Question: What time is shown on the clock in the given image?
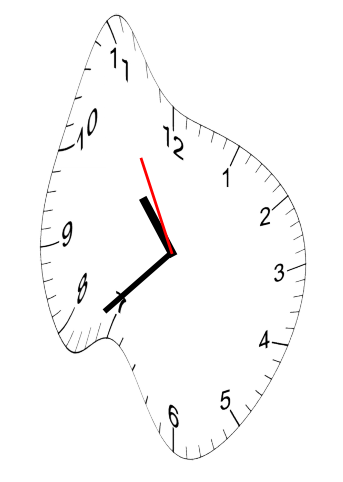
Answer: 10:37:55